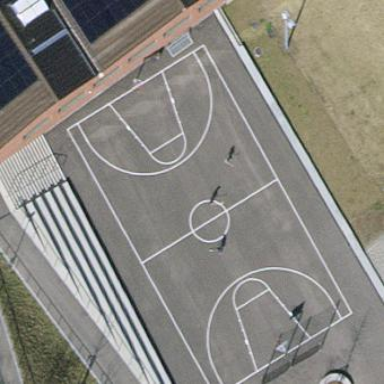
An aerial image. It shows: Basketball court with asphalt surface.